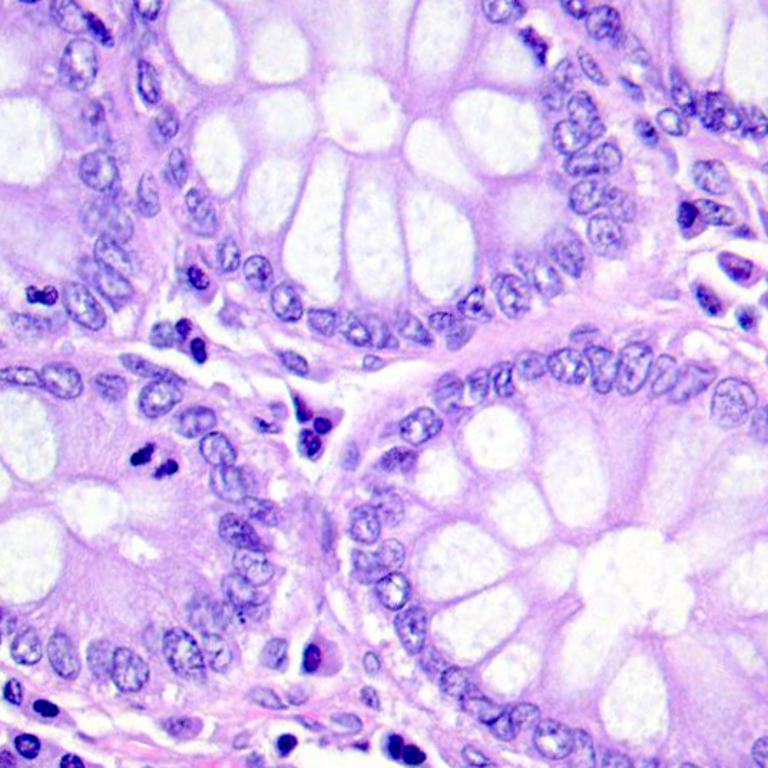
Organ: colon
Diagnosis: benign